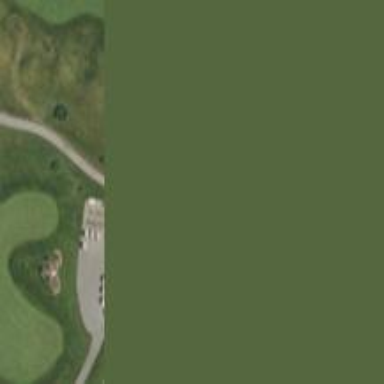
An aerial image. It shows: Path used for both walking and golf.